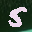
Label: 5